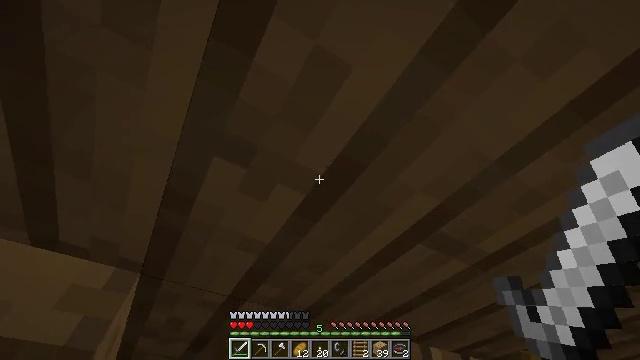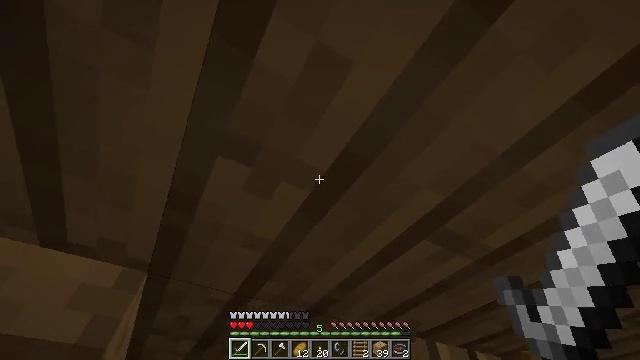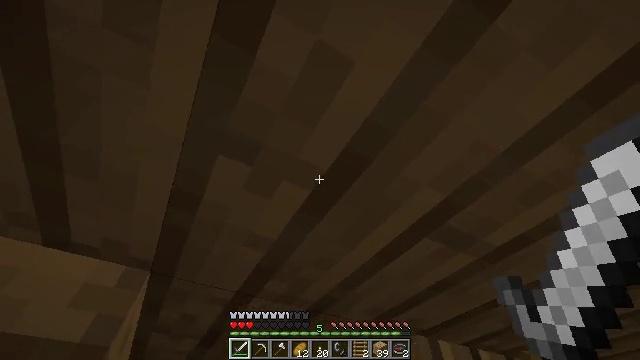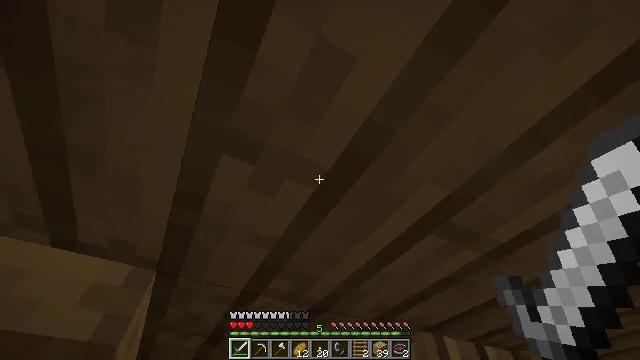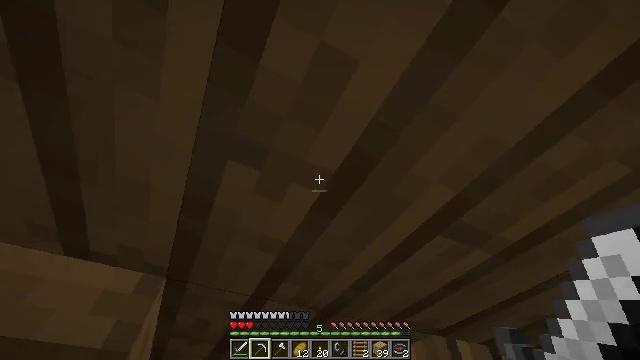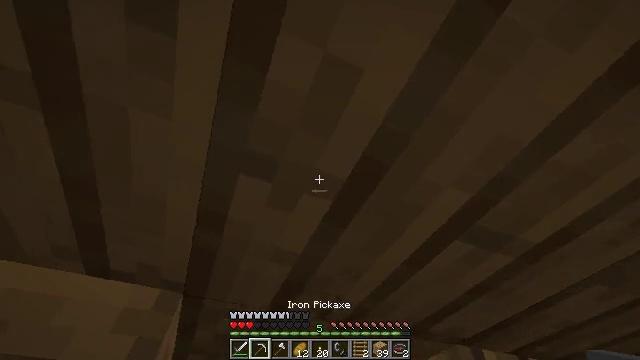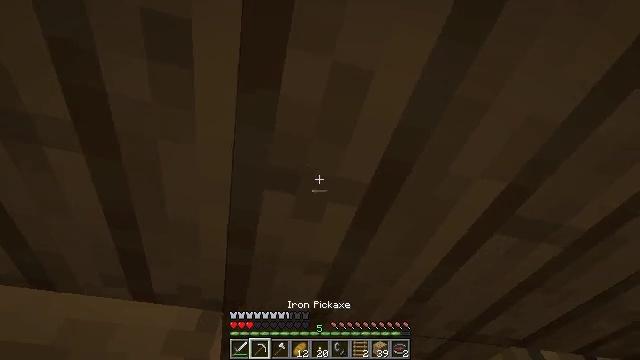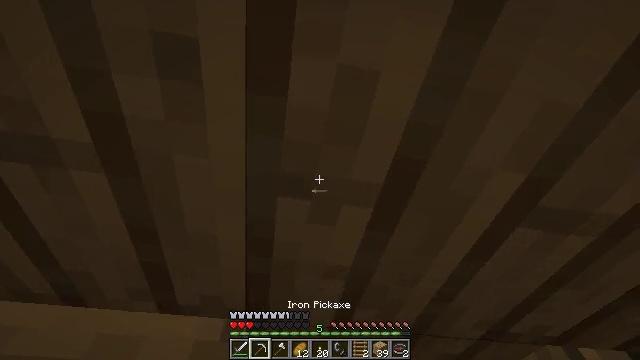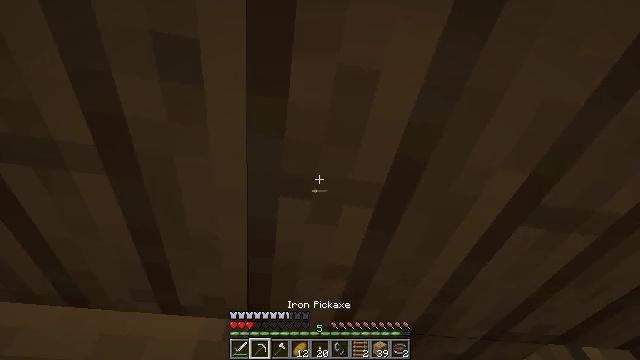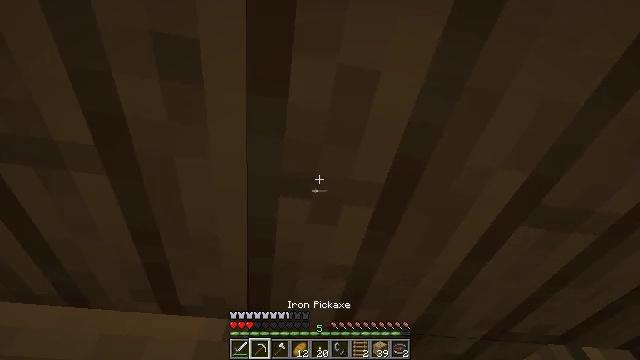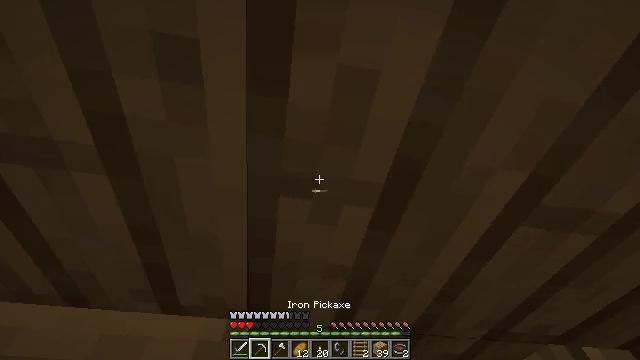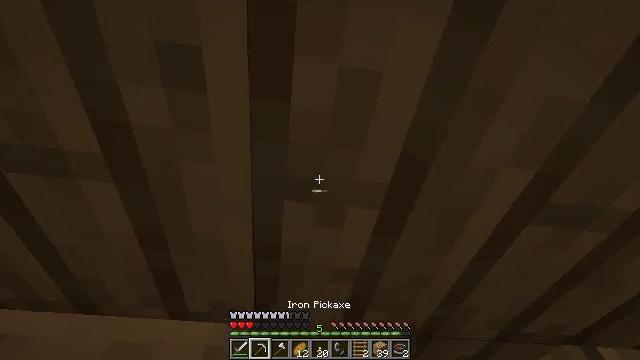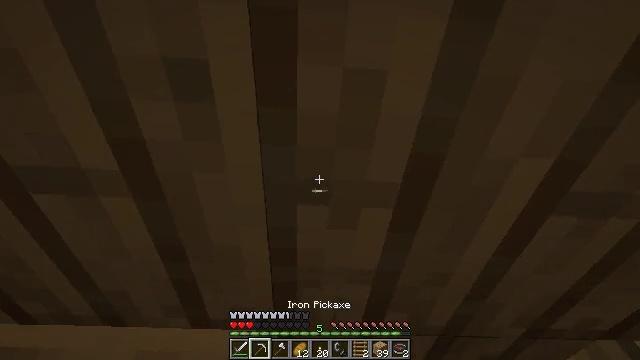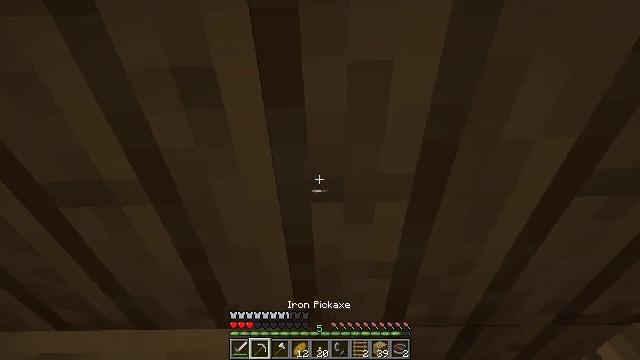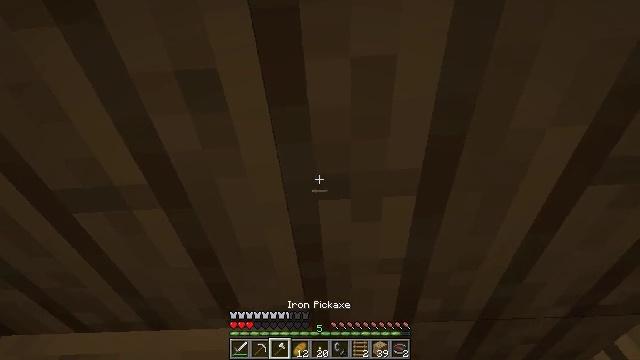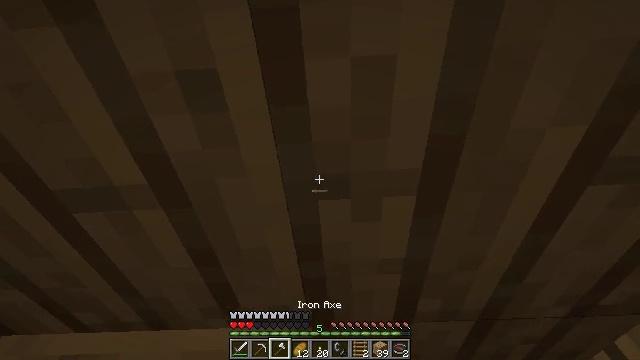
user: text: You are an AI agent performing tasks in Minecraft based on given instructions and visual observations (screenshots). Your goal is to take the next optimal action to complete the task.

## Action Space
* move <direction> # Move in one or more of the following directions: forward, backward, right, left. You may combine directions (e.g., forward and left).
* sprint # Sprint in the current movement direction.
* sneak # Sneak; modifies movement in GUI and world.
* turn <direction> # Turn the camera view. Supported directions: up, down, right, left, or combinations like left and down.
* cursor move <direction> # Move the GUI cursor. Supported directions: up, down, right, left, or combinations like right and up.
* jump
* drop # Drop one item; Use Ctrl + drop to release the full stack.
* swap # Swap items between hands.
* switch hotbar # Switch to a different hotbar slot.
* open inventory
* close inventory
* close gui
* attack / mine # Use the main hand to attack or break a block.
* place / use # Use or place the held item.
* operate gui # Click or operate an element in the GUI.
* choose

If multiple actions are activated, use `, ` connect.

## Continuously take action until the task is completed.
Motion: motion action
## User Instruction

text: Attack the spruce stairs to remove them.
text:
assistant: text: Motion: turn left
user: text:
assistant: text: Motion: no_op
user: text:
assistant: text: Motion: turn left
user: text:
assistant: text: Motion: turn left, switch to hotbar 2
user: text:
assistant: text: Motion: turn left and up, switch to hotbar 2
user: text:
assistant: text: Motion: turn left and up, switch to hotbar 2
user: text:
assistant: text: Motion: turn left, switch to hotbar 2
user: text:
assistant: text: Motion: no_op
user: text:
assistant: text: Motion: no_op
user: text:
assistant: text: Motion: no_op
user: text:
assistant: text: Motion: turn left
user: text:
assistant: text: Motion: turn left
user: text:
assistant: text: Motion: turn left
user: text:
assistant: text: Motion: turn left, switch to hotbar 3
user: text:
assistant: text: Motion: switch to hotbar 3
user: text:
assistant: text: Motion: switch to hotbar 3
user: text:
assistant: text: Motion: no_op
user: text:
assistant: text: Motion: no_op
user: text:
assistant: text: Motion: attack / mine
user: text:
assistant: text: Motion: attack / mine
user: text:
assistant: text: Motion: attack / mine
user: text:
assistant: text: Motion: attack / mine
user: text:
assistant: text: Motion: attack / mine
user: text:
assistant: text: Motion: attack / mine
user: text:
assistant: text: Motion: attack / mine
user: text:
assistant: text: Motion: attack / mine
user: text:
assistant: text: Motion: turn left, attack / mine
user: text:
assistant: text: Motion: turn left and up, attack / mine
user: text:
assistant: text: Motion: turn left and down, attack / mine
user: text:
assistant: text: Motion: turn left and down, attack / mine